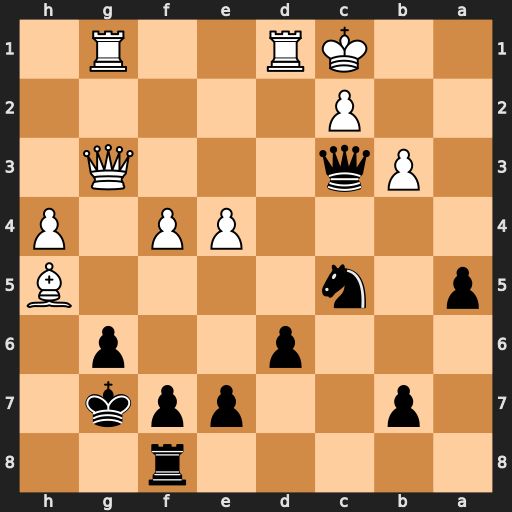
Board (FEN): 5r2/1p2ppk1/3p2p1/p1n4B/4PP1P/1Pq3Q1/2P5/2KR2R1
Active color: b
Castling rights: -
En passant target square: -
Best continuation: Nxb3+ Kb1 Qa1#